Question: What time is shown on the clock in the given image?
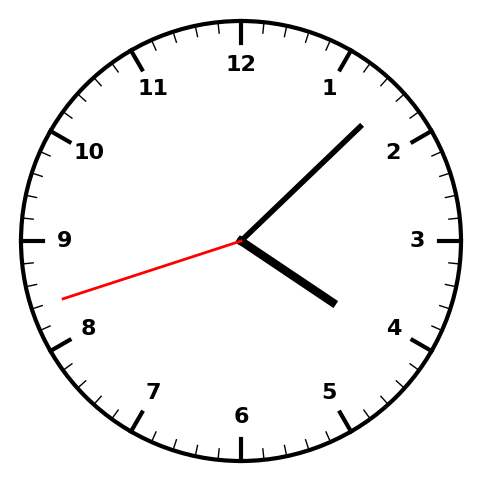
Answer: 04:07:42